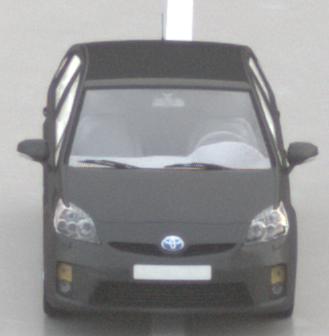
Make: Toyota
Model: Prius 1.5 Hybrid
Detailed model: Prius (HW2)
Model produced from: 2006/03
Model produced until: 2009/06
Doors: 5
Color: gray
Road condition: wet road
Daytime: sunrise or sunset
Contrast: low contrast